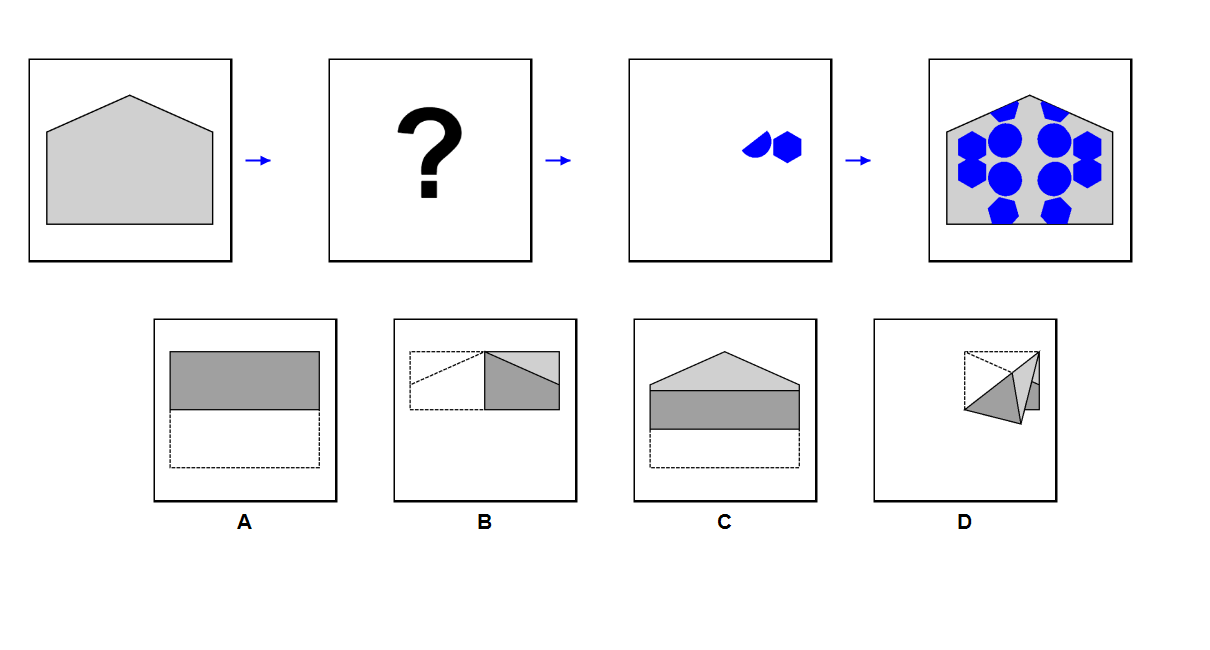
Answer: C